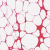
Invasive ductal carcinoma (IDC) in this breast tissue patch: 0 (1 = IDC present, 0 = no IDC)